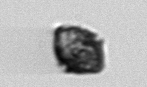
Label: Kryptoperidinium_triquetrum